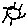
Label: sun